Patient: sex M, age 81
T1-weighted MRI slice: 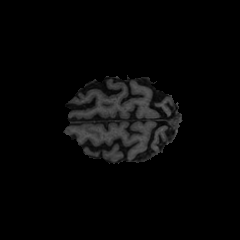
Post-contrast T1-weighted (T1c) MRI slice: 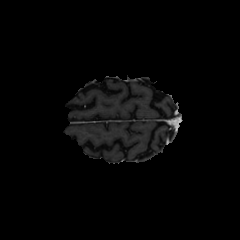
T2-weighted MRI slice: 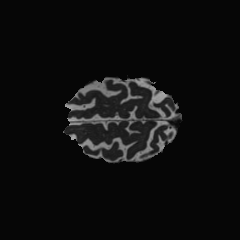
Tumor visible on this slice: no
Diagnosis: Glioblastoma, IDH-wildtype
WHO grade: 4